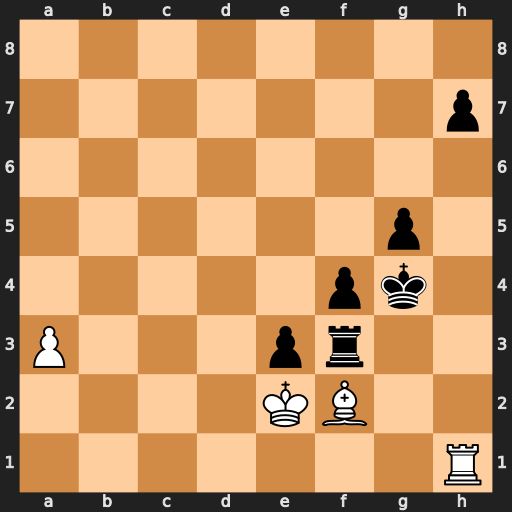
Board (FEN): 8/7p/8/6p1/5pk1/P3pr2/4KB2/7R
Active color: w
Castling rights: -
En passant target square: -
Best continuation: Rg1+ Kf5 Kxf3